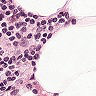
Metastatic tissue present: no